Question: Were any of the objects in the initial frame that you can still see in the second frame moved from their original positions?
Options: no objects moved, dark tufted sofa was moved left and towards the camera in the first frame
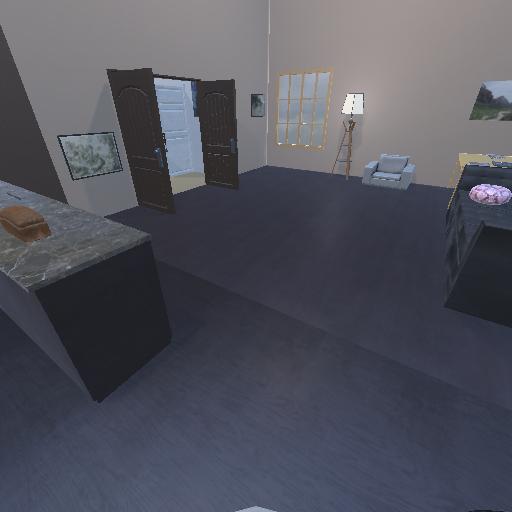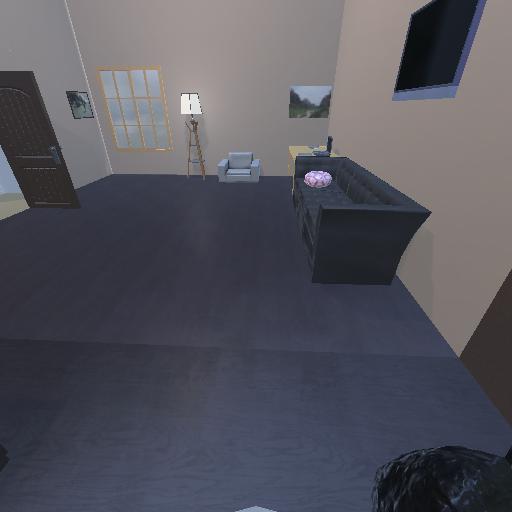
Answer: no objects moved